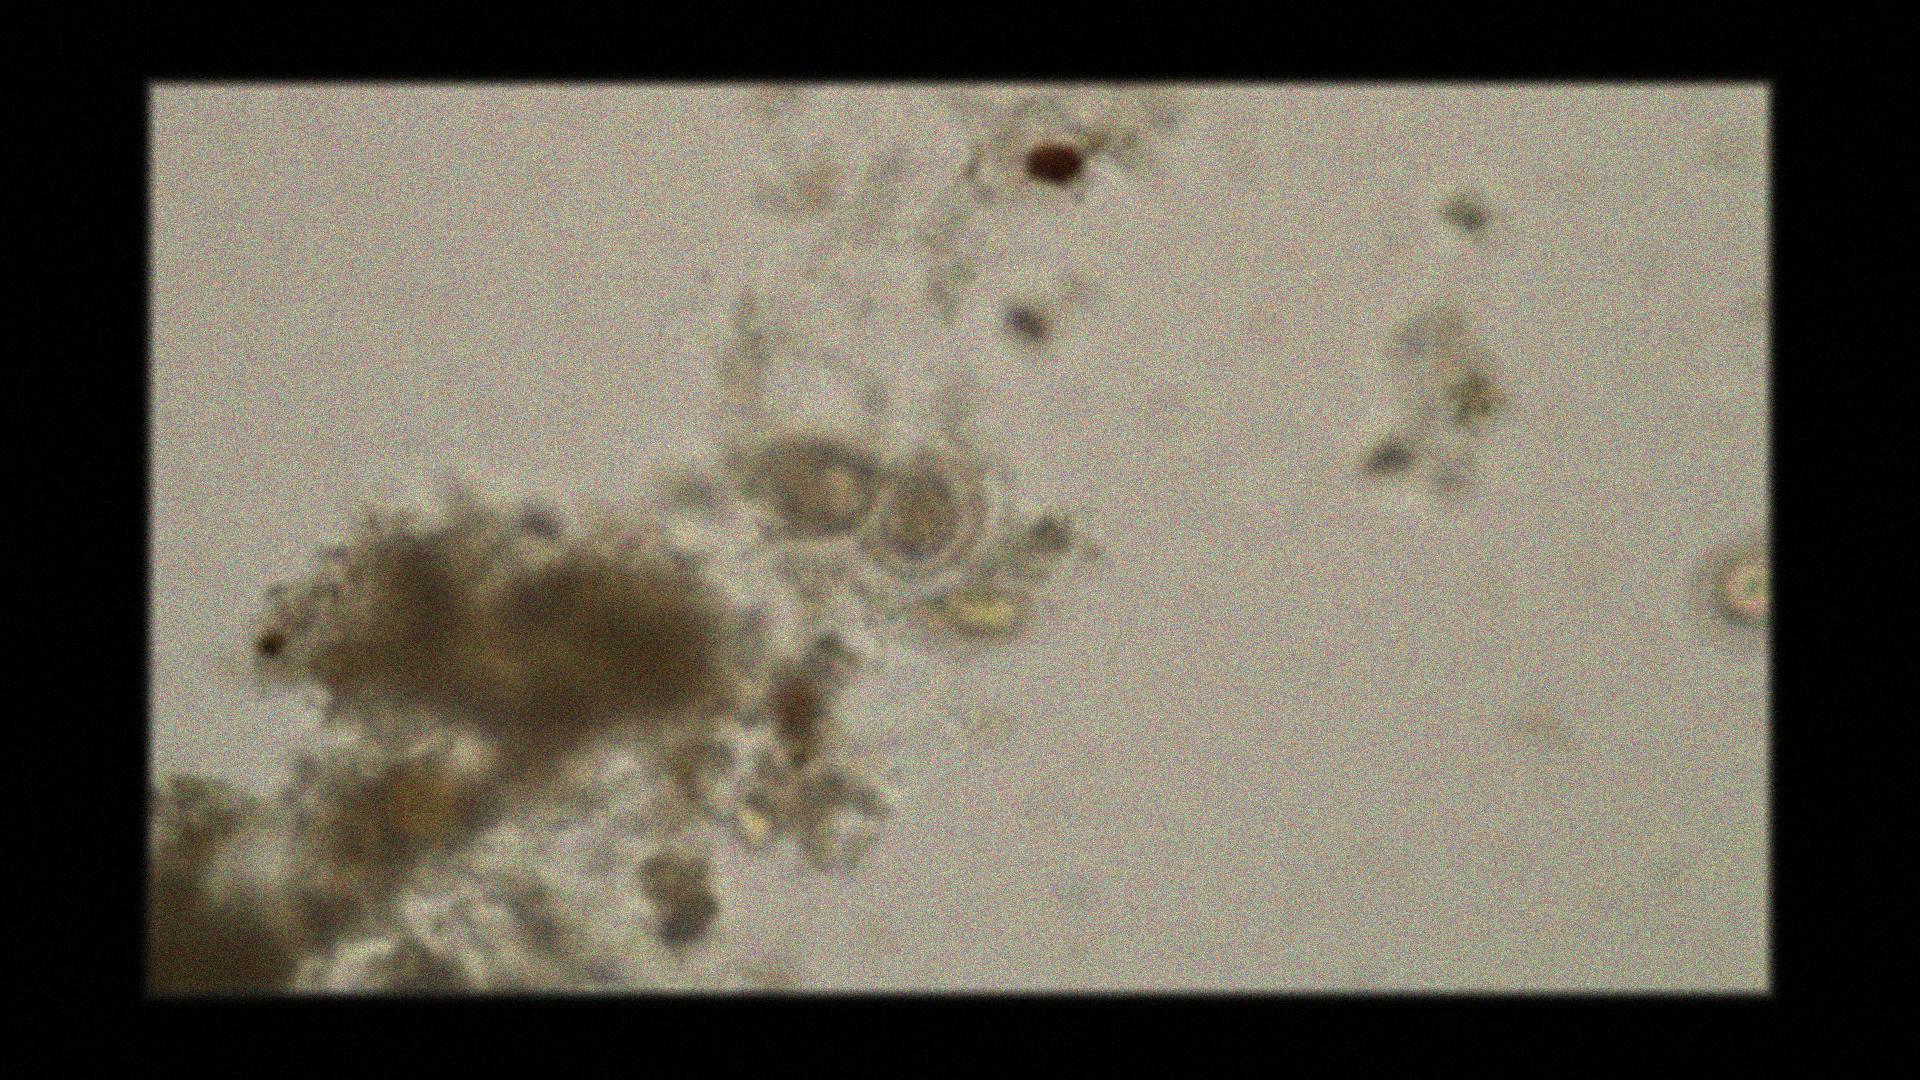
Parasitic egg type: Hymenolepis nana